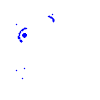
Particle: electron